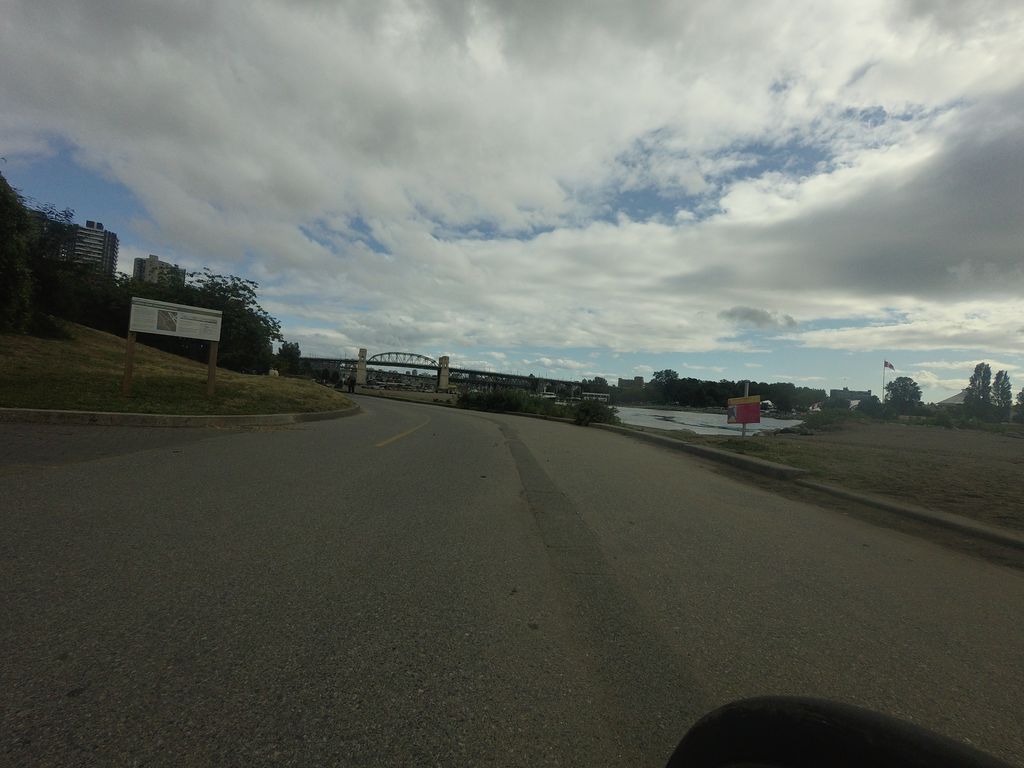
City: vancouver